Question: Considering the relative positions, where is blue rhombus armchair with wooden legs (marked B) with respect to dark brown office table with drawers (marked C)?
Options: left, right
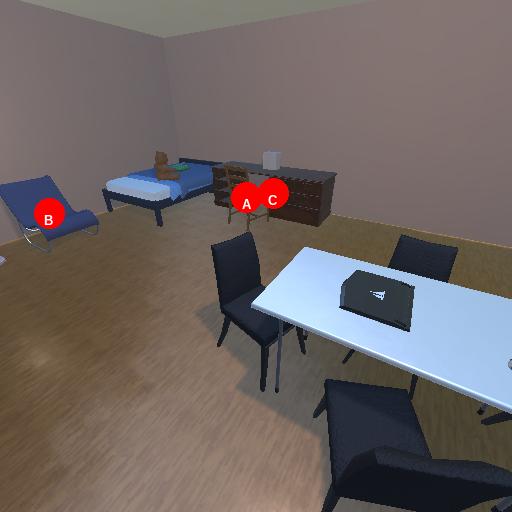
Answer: left